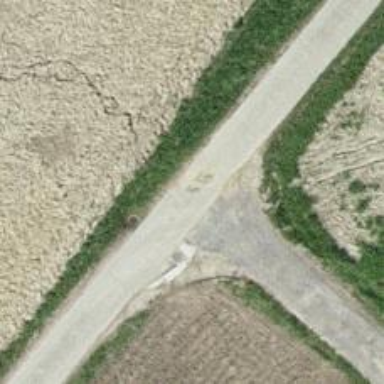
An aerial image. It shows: Concrete service road